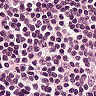
Metastatic tissue present: no